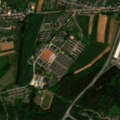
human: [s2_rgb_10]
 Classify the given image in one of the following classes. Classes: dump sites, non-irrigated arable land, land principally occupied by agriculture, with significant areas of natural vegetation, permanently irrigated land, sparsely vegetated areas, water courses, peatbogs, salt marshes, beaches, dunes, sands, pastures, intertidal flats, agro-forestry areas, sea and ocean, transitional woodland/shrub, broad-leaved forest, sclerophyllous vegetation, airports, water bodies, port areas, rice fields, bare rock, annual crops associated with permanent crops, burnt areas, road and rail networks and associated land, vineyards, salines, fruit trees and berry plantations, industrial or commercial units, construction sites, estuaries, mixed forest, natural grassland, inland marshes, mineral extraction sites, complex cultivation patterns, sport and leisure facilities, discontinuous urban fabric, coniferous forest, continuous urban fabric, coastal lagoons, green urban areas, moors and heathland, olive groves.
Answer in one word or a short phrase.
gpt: discontinuous urban fabric, industrial or commercial units, pastures, complex cultivation patterns, mixed forest